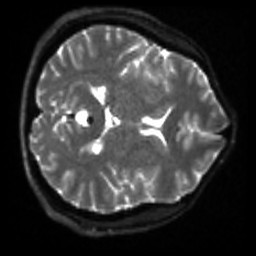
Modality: sbref
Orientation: axial
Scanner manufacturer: siemens
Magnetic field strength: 3 T
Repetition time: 4 s
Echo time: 0.0594 s